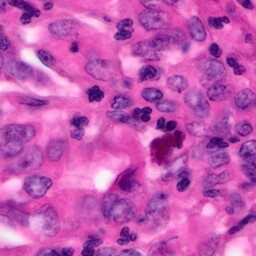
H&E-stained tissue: Pancreatic